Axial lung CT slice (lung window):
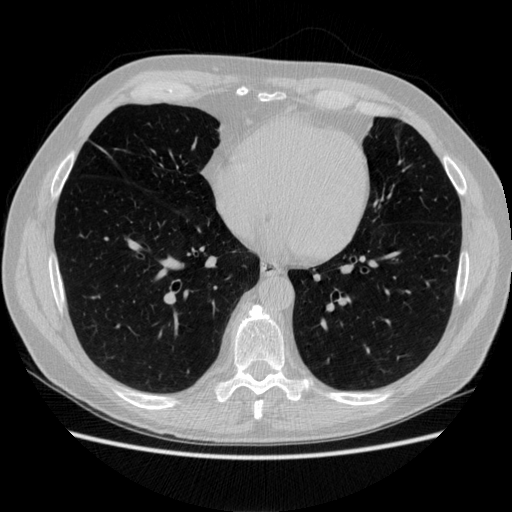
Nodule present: no